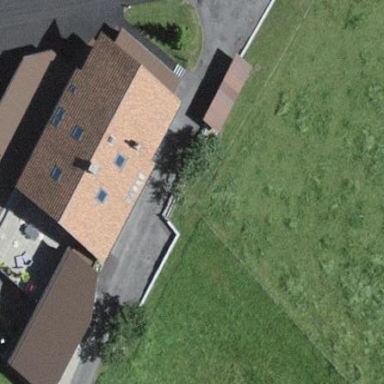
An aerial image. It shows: Residential building.